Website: ulta-beauty
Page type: customer-info-address
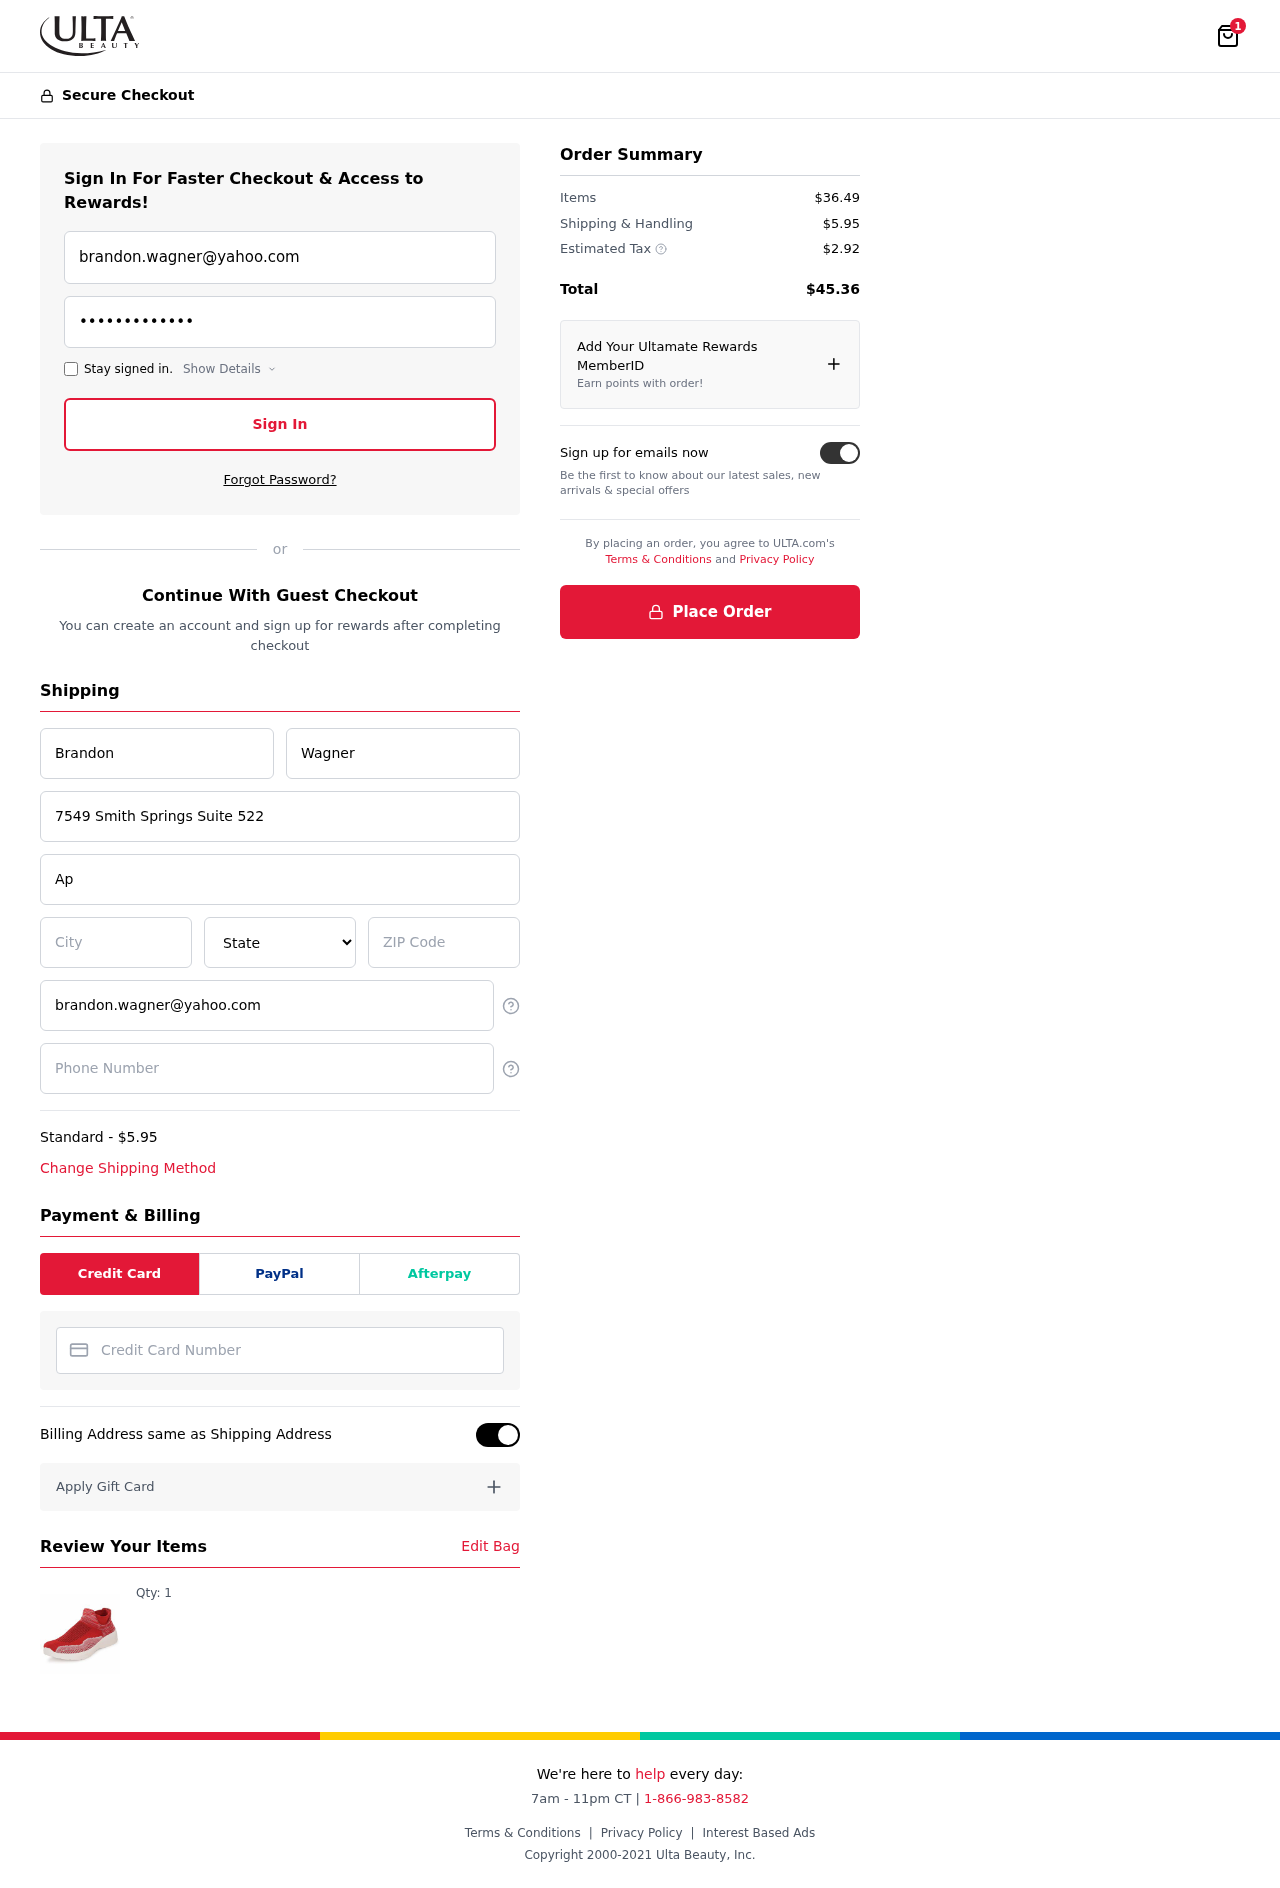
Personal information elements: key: PII_CARD_NUMBER
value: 2299 8603 0413 6891
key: PII_CITY
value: Grayshire
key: PII_EMAIL
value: brandon.wagner@yahoo.com
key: PII_FIRSTNAME
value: Brandon
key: PII_LASTNAME
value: Wagner
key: PII_PHONE
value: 5602977521
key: PII_POSTCODE
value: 72709
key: PII_STATE
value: Washington
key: PII_STREET
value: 7549 Smith Springs Suite 522
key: PII_STREET2
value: Apt. 772
Product elements: key: PRODUCT1_QUANTITY
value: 1
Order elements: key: ORDER_NUM_ITEMS
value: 1
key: ORDER_SHIPPING_COST
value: $5.95
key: ORDER_ITEMS_TOTAL
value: $36.49
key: ORDER_SHIPPING_COST2
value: $5.95
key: ORDER_TAX
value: $2.92
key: ORDER_TOTAL
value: $45.36